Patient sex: F
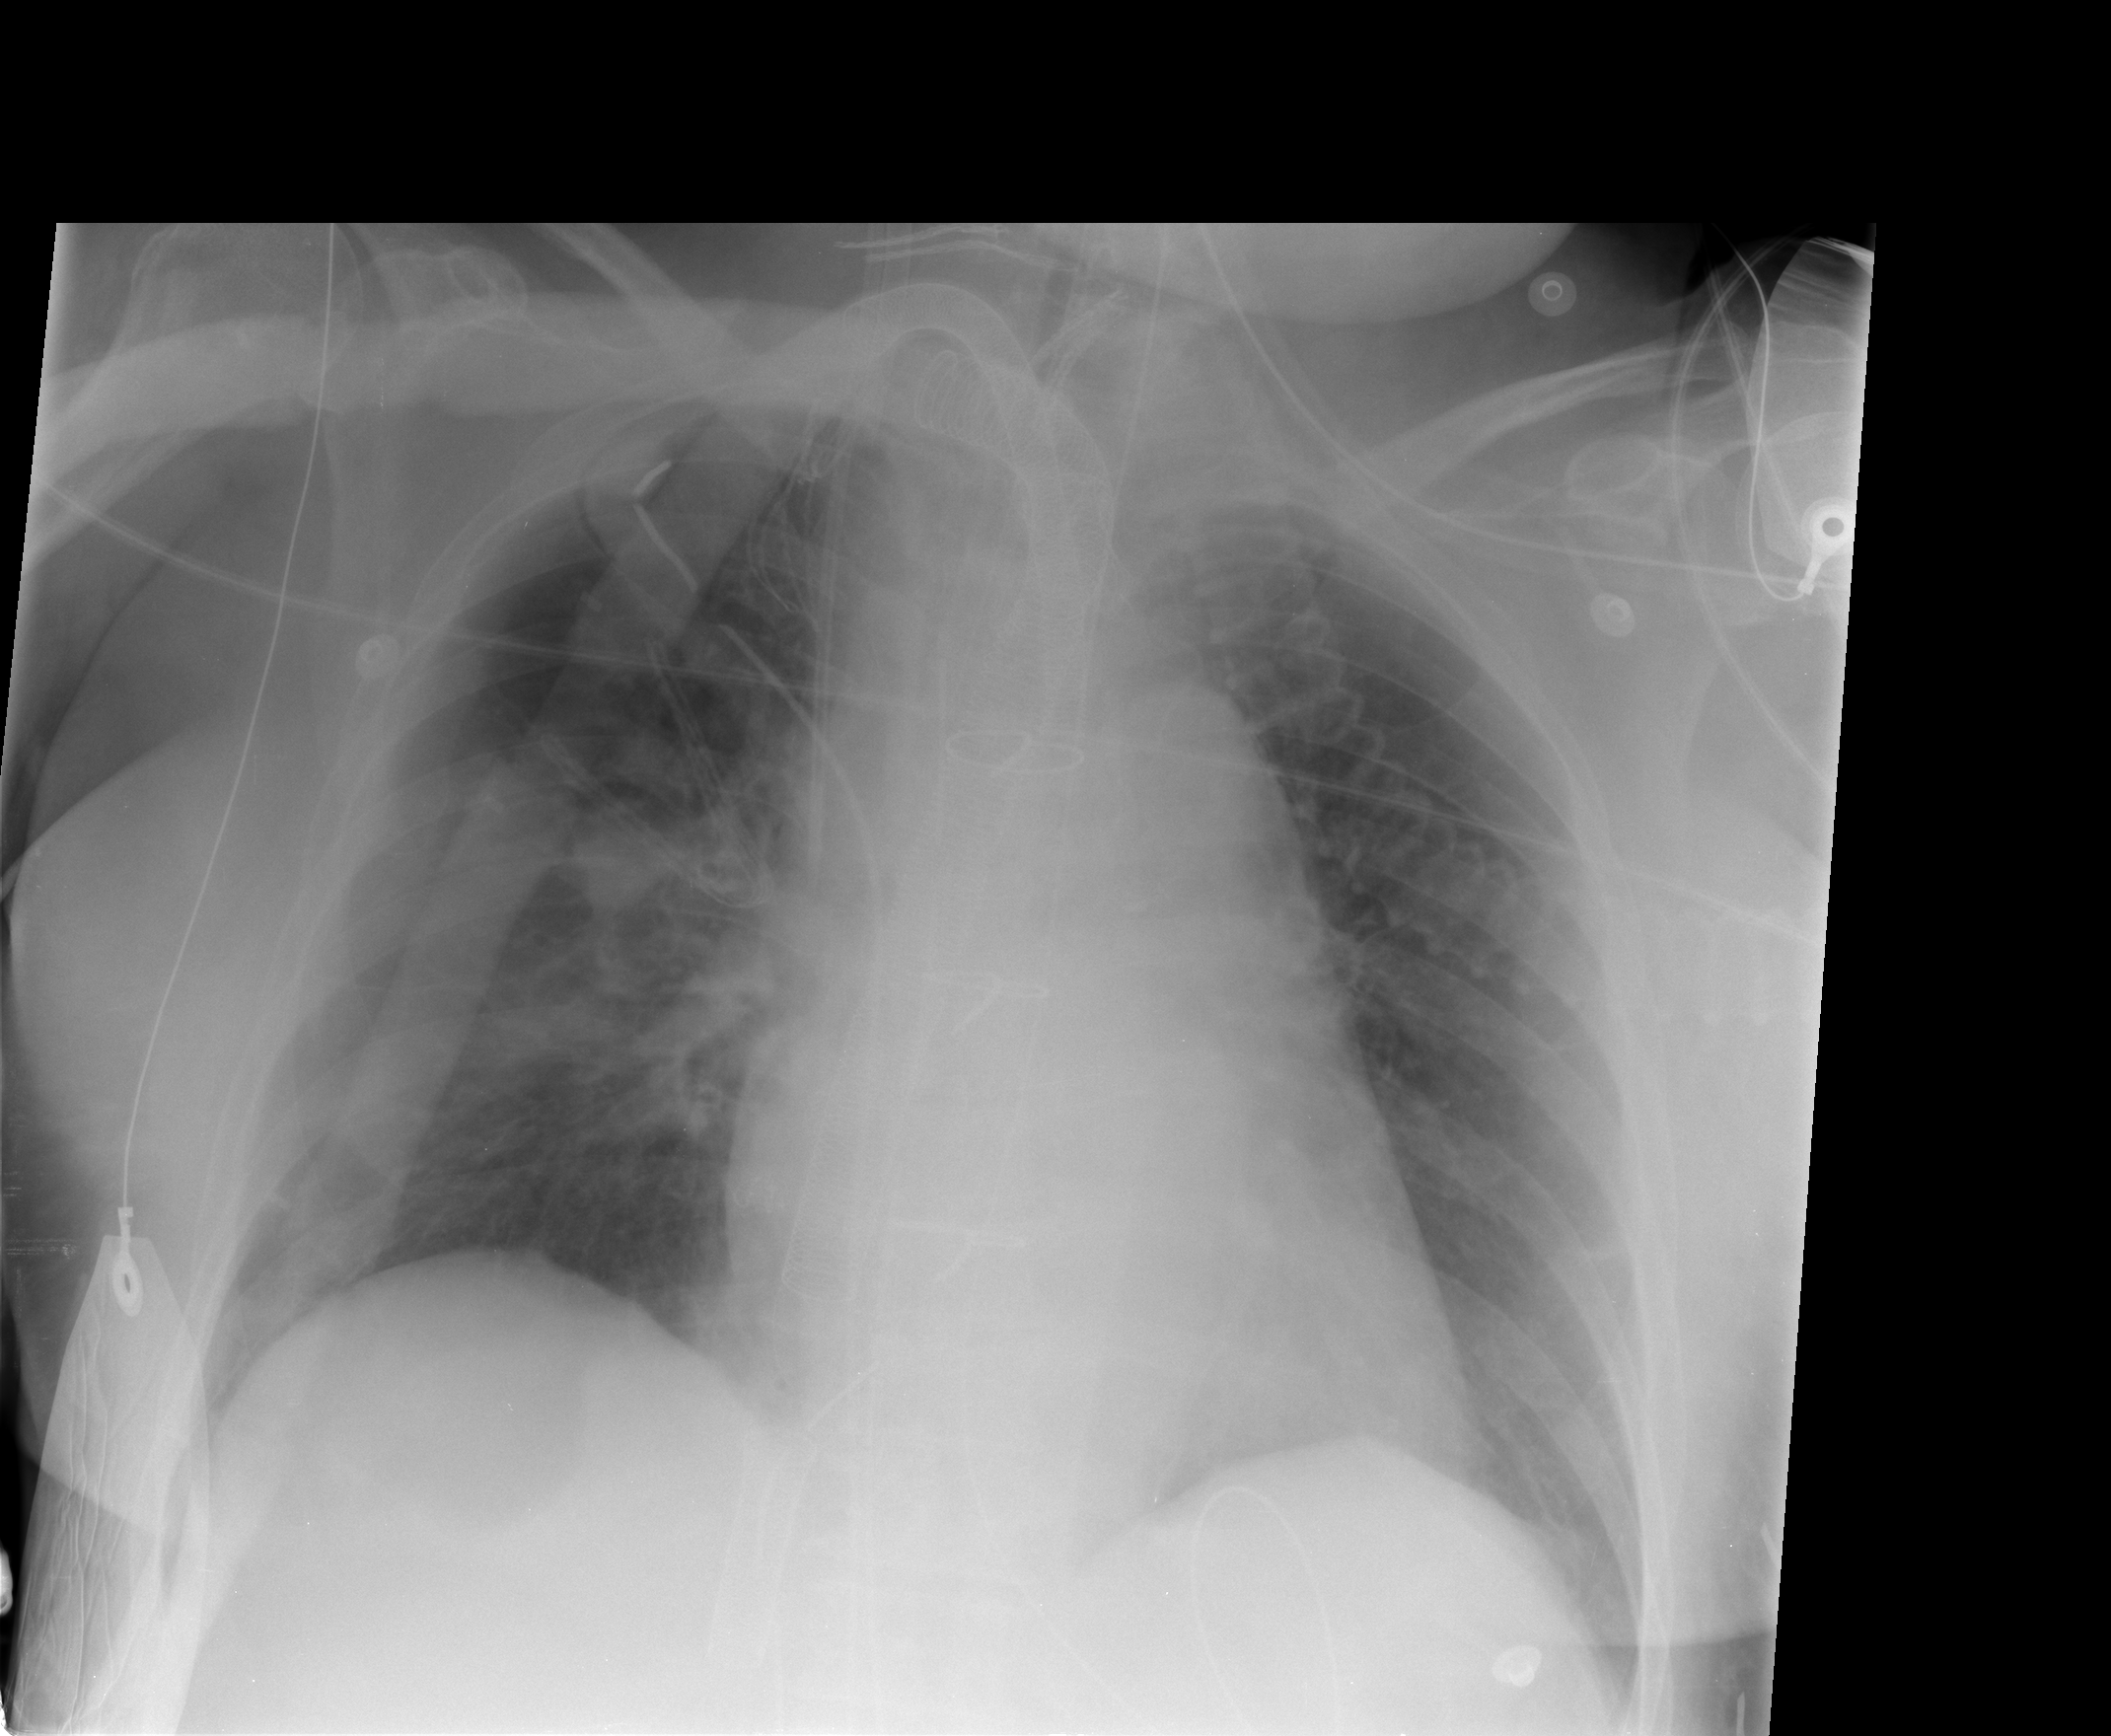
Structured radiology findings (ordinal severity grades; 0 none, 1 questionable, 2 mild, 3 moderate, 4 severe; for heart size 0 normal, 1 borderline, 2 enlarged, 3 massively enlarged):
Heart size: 2
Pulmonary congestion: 2
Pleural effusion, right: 0
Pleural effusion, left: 0
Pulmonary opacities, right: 0
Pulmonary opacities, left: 0
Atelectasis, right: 0
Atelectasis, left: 0